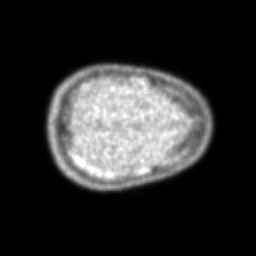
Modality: PET
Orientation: axial
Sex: female
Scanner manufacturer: ge